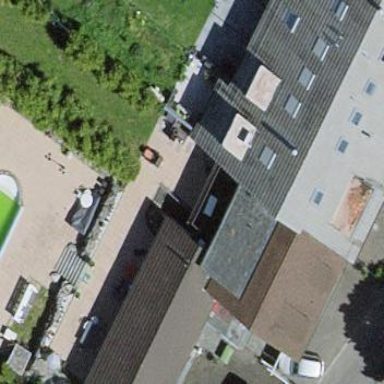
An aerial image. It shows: Simple and straightforward house.